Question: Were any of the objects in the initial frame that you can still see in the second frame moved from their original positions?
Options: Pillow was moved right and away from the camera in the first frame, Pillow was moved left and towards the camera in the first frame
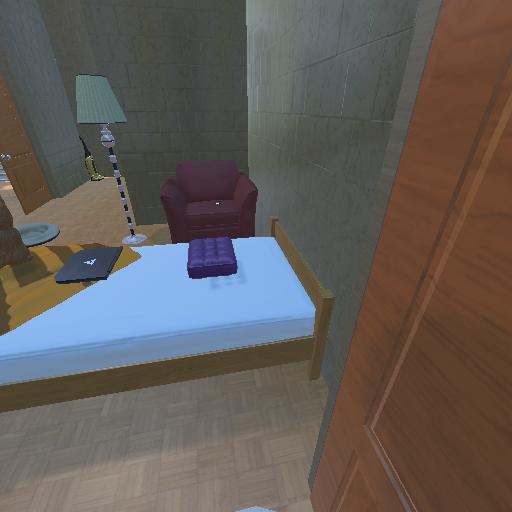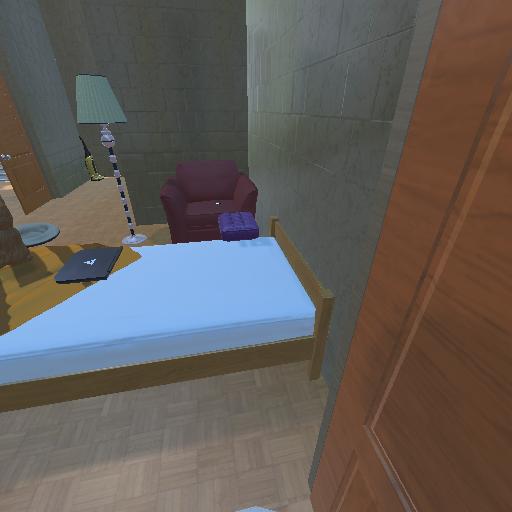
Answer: Pillow was moved right and away from the camera in the first frame